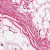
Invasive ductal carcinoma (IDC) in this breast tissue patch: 0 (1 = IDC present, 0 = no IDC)